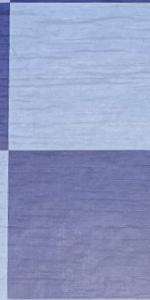
Label: Empty